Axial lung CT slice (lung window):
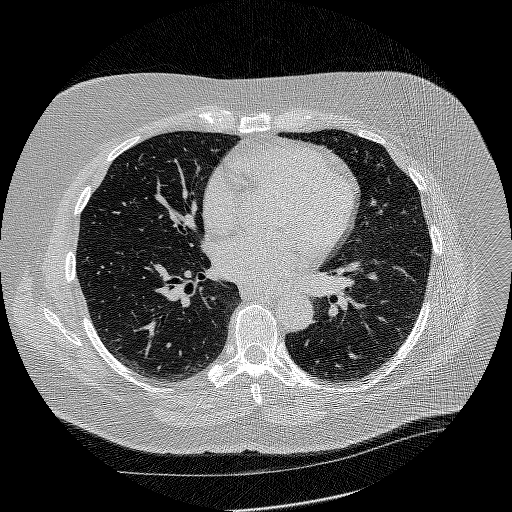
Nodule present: no